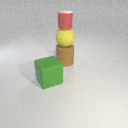
large yellow rubber sphere above large brown rubber cylinder